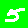
Digit: 5